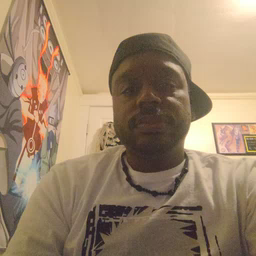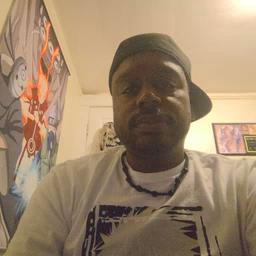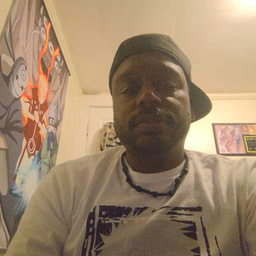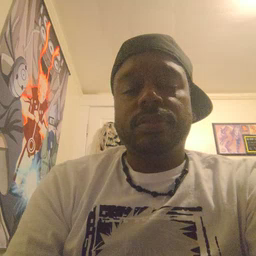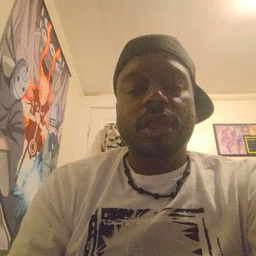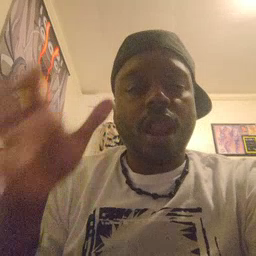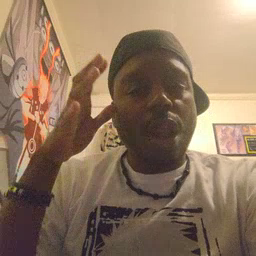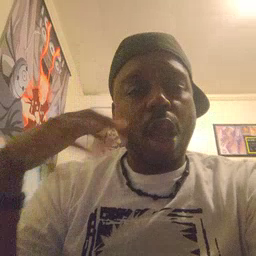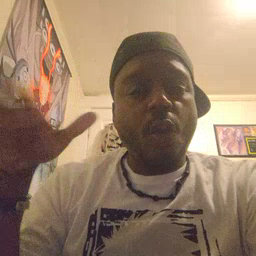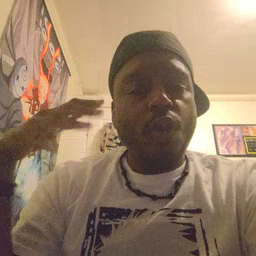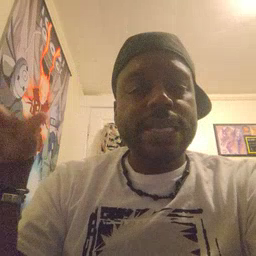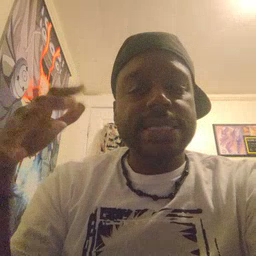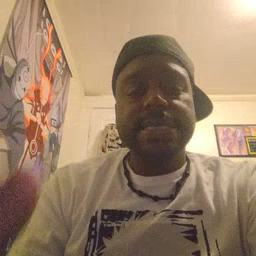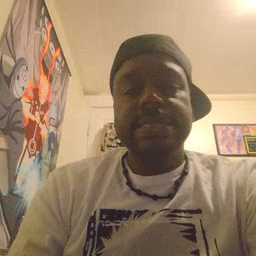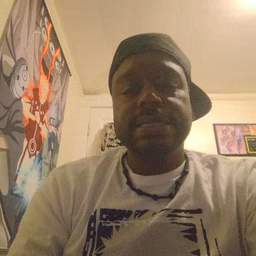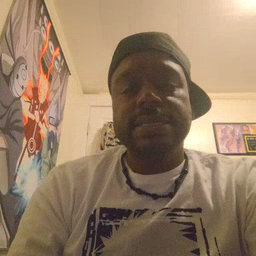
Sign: noisy